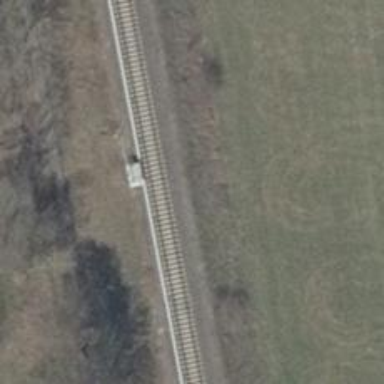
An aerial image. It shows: Contact line indicates electrification.